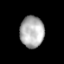
Tissue: lung
Cell type: Endothelial cells
Senescence score: 0.7015
Nuclear area (px): 738
Mean DAPI intensity: 175.898